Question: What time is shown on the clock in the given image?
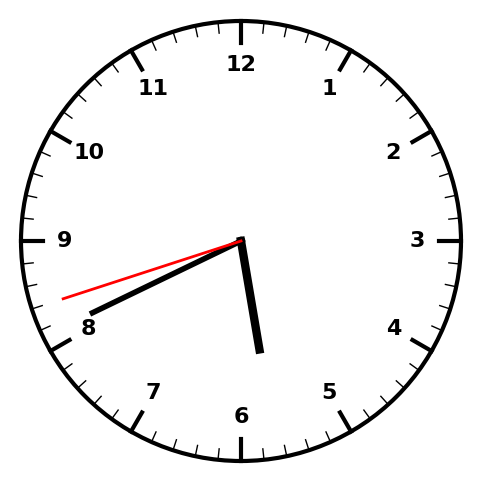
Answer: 05:40:42